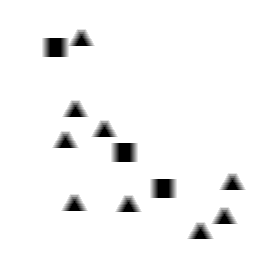
Squares: 3
Triangles: 9
Stars: 0
Total shapes: 12